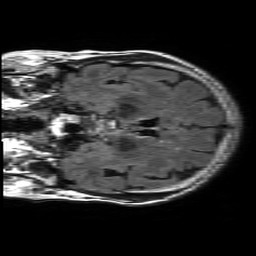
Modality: FLAIR
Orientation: coronal
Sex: female
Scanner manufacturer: philips
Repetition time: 11 s
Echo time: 0.125 s